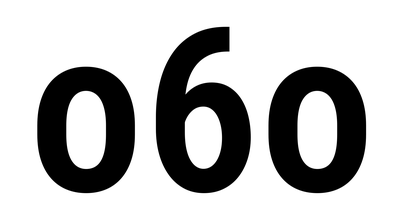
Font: Roboto_Condensed_SemiBold